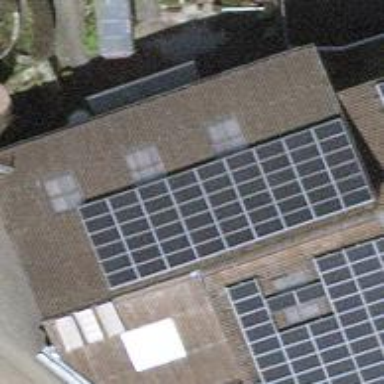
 consisting of solar photovoltaic panels."